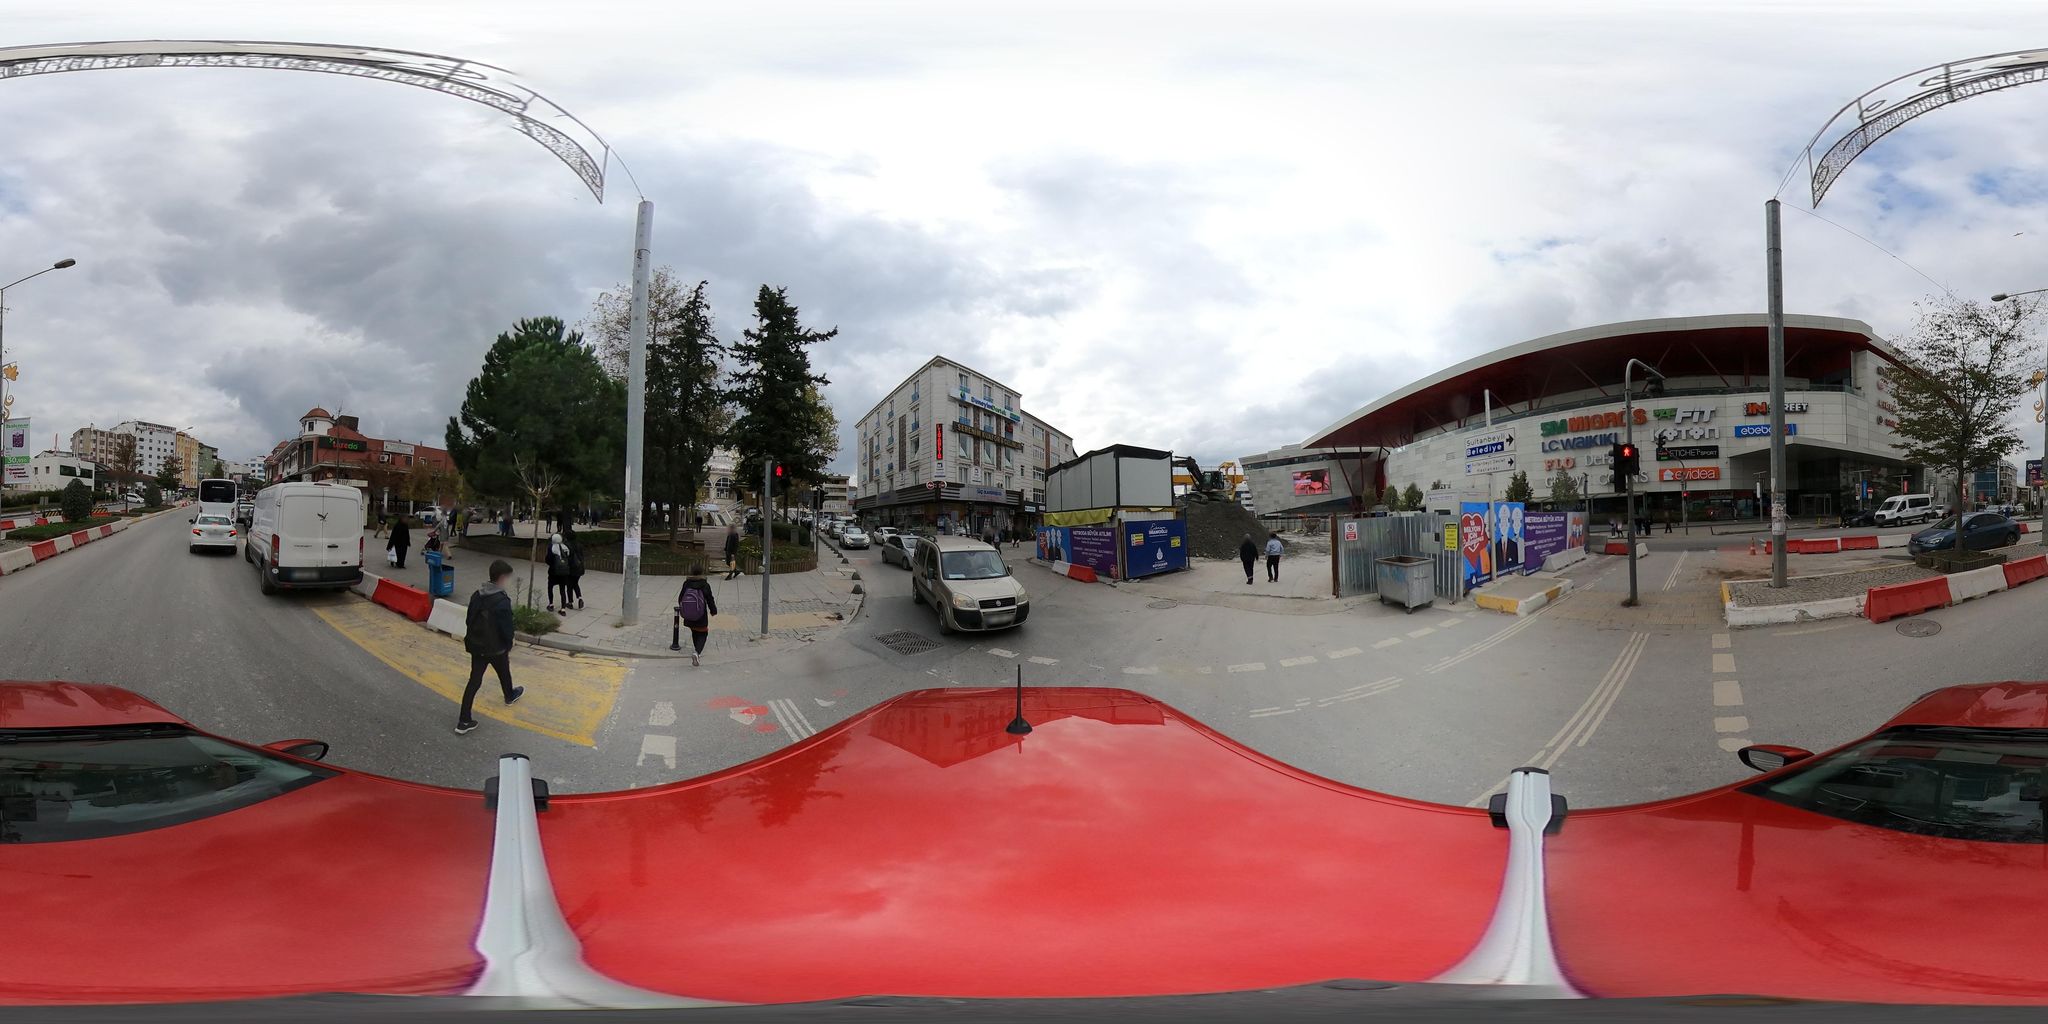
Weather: cloudy
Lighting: day
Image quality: good
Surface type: cycling surface
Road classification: primary, tertiary
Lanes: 1.0
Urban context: urban centre
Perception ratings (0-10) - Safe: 6.23, Lively: 5.93, Beautiful: 2.48, Boring: 0.22, Depressing: 6.37, Wealthy: 1.14